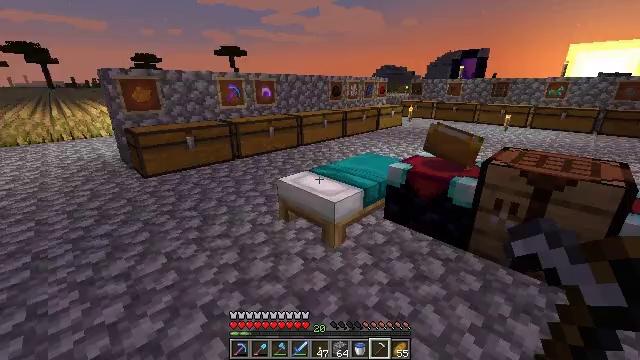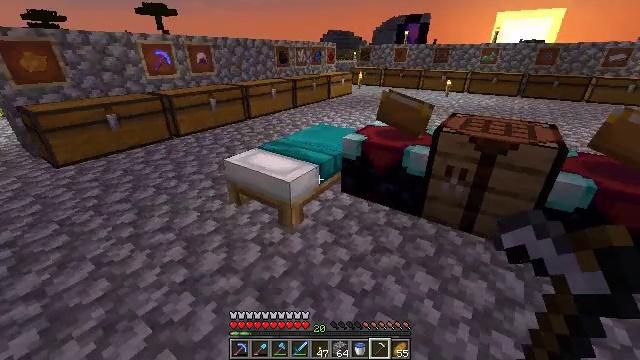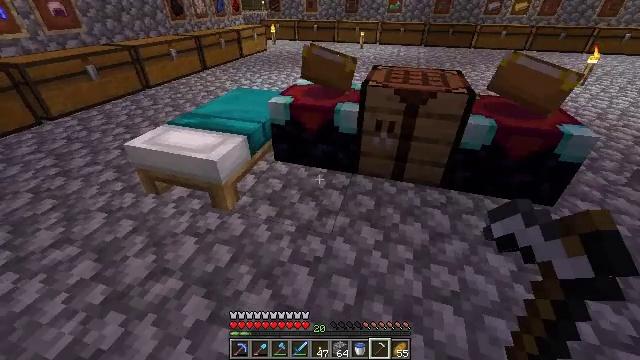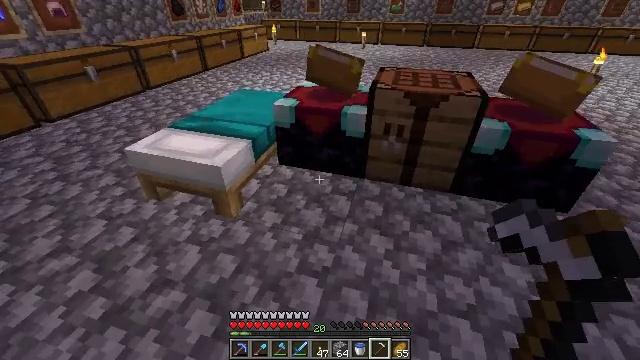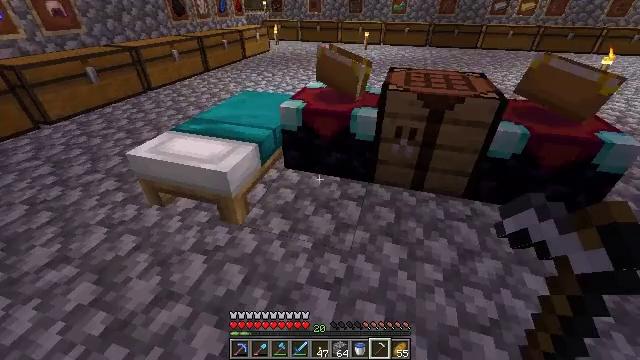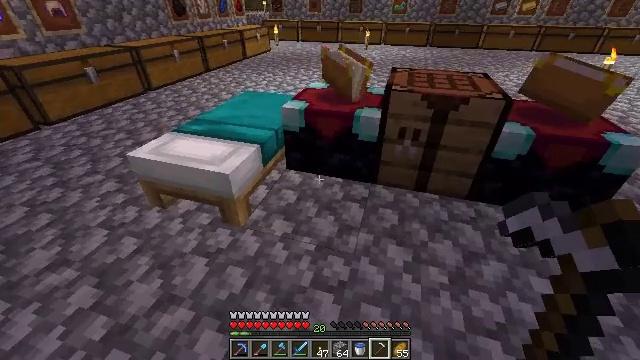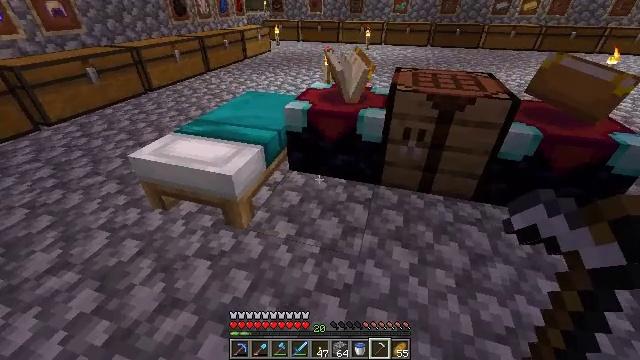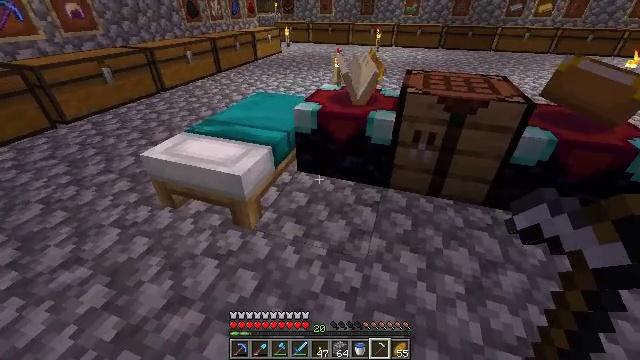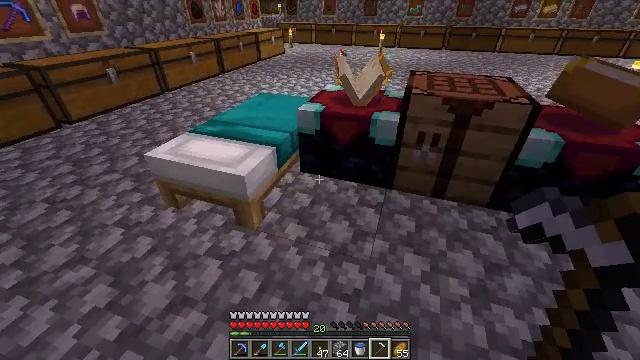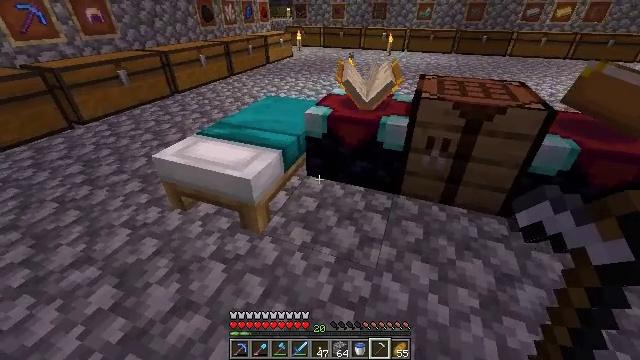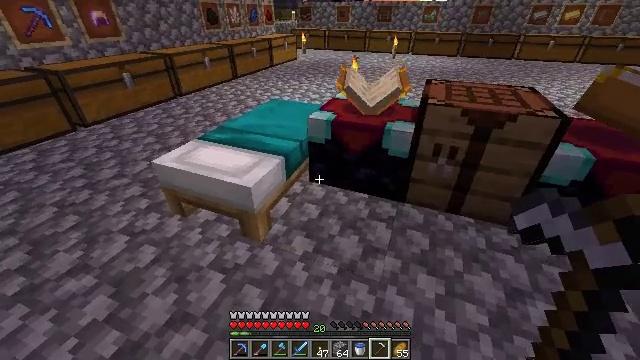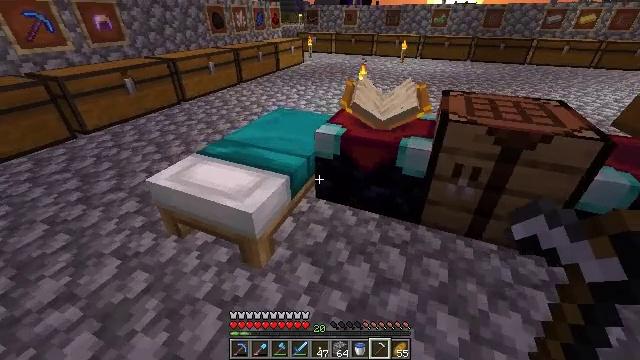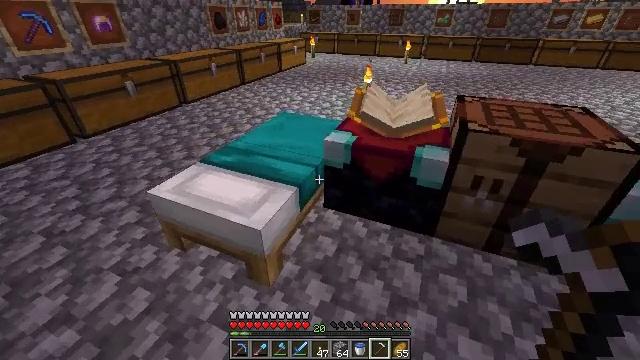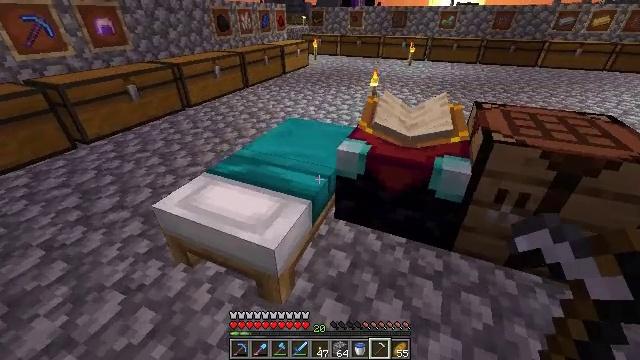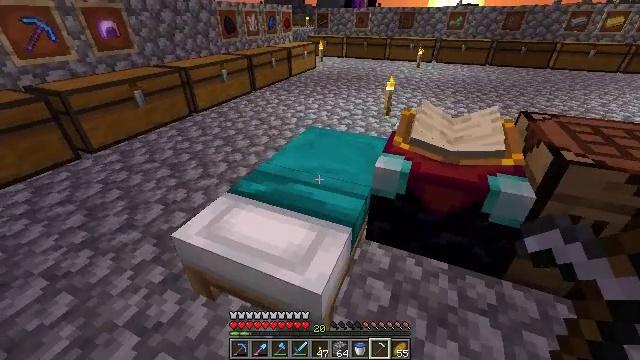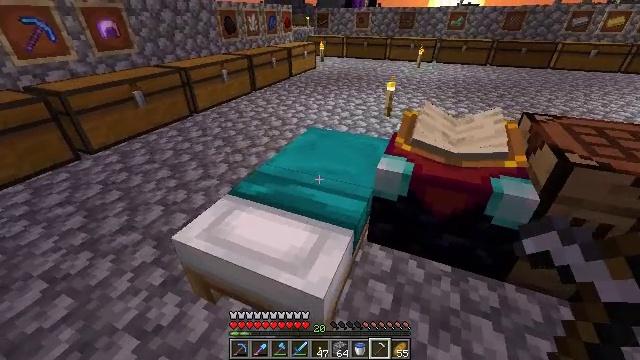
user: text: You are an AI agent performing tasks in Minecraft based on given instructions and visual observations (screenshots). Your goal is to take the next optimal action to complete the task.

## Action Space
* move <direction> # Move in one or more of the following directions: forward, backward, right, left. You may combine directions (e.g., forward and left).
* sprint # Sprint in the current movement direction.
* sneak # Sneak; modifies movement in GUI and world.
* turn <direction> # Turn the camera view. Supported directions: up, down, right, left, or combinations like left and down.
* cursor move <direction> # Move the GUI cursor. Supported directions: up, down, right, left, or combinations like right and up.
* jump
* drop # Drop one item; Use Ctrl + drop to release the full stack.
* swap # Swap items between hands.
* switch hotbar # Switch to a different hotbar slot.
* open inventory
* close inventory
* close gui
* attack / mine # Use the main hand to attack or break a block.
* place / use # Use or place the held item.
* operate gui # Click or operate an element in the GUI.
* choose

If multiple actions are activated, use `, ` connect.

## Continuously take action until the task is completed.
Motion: motion action
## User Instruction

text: Cut down the sugar cane stalks.
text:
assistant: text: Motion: move forward
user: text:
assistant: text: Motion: move forward and move left, turn right and down, use / place
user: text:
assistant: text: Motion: no_op
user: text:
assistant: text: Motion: no_op
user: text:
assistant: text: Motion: no_op
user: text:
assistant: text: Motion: no_op
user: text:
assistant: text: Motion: turn left
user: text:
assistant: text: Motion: no_op
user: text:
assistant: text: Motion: move forward, turn left
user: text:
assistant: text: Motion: move forward
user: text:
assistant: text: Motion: move forward and move left, turn left
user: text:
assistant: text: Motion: move forward and move left
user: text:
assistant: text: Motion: move forward and move left
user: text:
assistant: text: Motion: move forward and move left, use / place
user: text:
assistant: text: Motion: use / place
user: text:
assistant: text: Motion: use / place
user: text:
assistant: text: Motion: no_op
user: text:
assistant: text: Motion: no_op
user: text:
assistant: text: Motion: no_op
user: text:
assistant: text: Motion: no_op
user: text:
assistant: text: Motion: open gui
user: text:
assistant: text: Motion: no_op
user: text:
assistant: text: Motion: no_op
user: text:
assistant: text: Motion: no_op
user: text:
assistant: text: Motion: no_op
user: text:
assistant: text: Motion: no_op
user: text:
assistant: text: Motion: no_op
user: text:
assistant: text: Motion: no_op
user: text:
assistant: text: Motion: no_op
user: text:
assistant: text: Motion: no_op